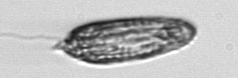
Label: Katodinium_or_Torodinium